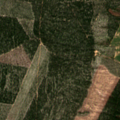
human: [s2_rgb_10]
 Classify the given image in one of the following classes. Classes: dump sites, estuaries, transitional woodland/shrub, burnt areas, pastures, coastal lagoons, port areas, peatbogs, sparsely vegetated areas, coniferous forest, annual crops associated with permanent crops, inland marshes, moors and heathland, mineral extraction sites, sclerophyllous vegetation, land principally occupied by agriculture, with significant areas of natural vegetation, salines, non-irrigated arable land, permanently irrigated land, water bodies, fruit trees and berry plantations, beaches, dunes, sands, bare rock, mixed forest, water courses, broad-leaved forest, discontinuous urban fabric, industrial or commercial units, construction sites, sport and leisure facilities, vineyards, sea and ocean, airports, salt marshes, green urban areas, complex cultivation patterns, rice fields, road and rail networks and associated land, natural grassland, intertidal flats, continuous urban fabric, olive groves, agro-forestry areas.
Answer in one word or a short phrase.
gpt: coniferous forest, mixed forest, transitional woodland/shrub